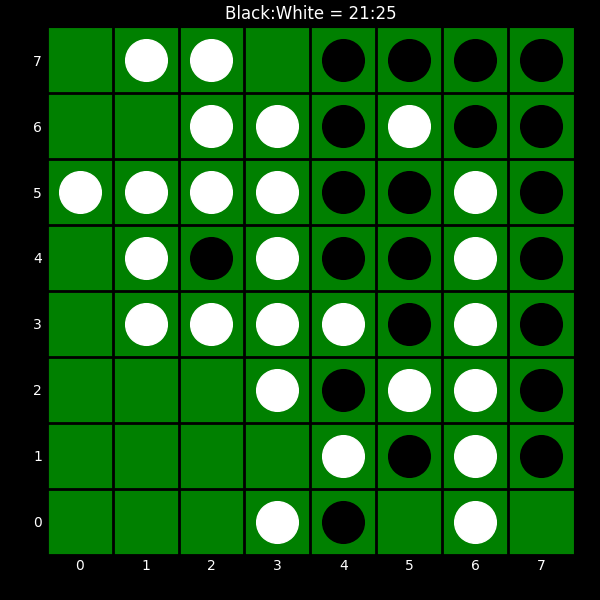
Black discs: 21
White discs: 25